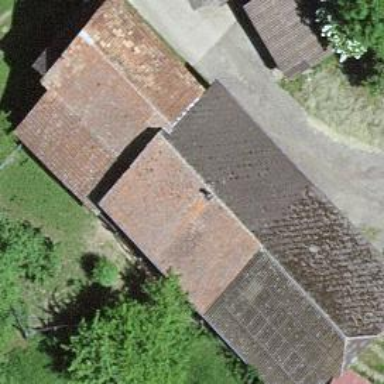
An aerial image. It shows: Barn.